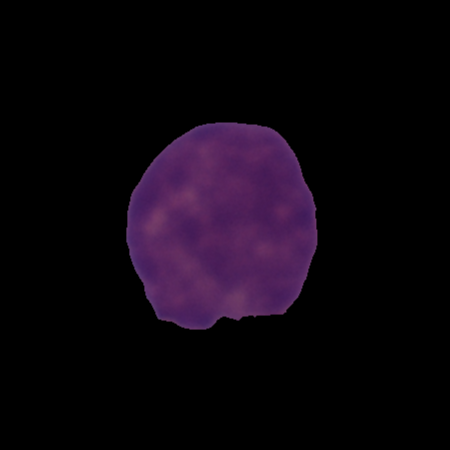
Label: cancer